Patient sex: M
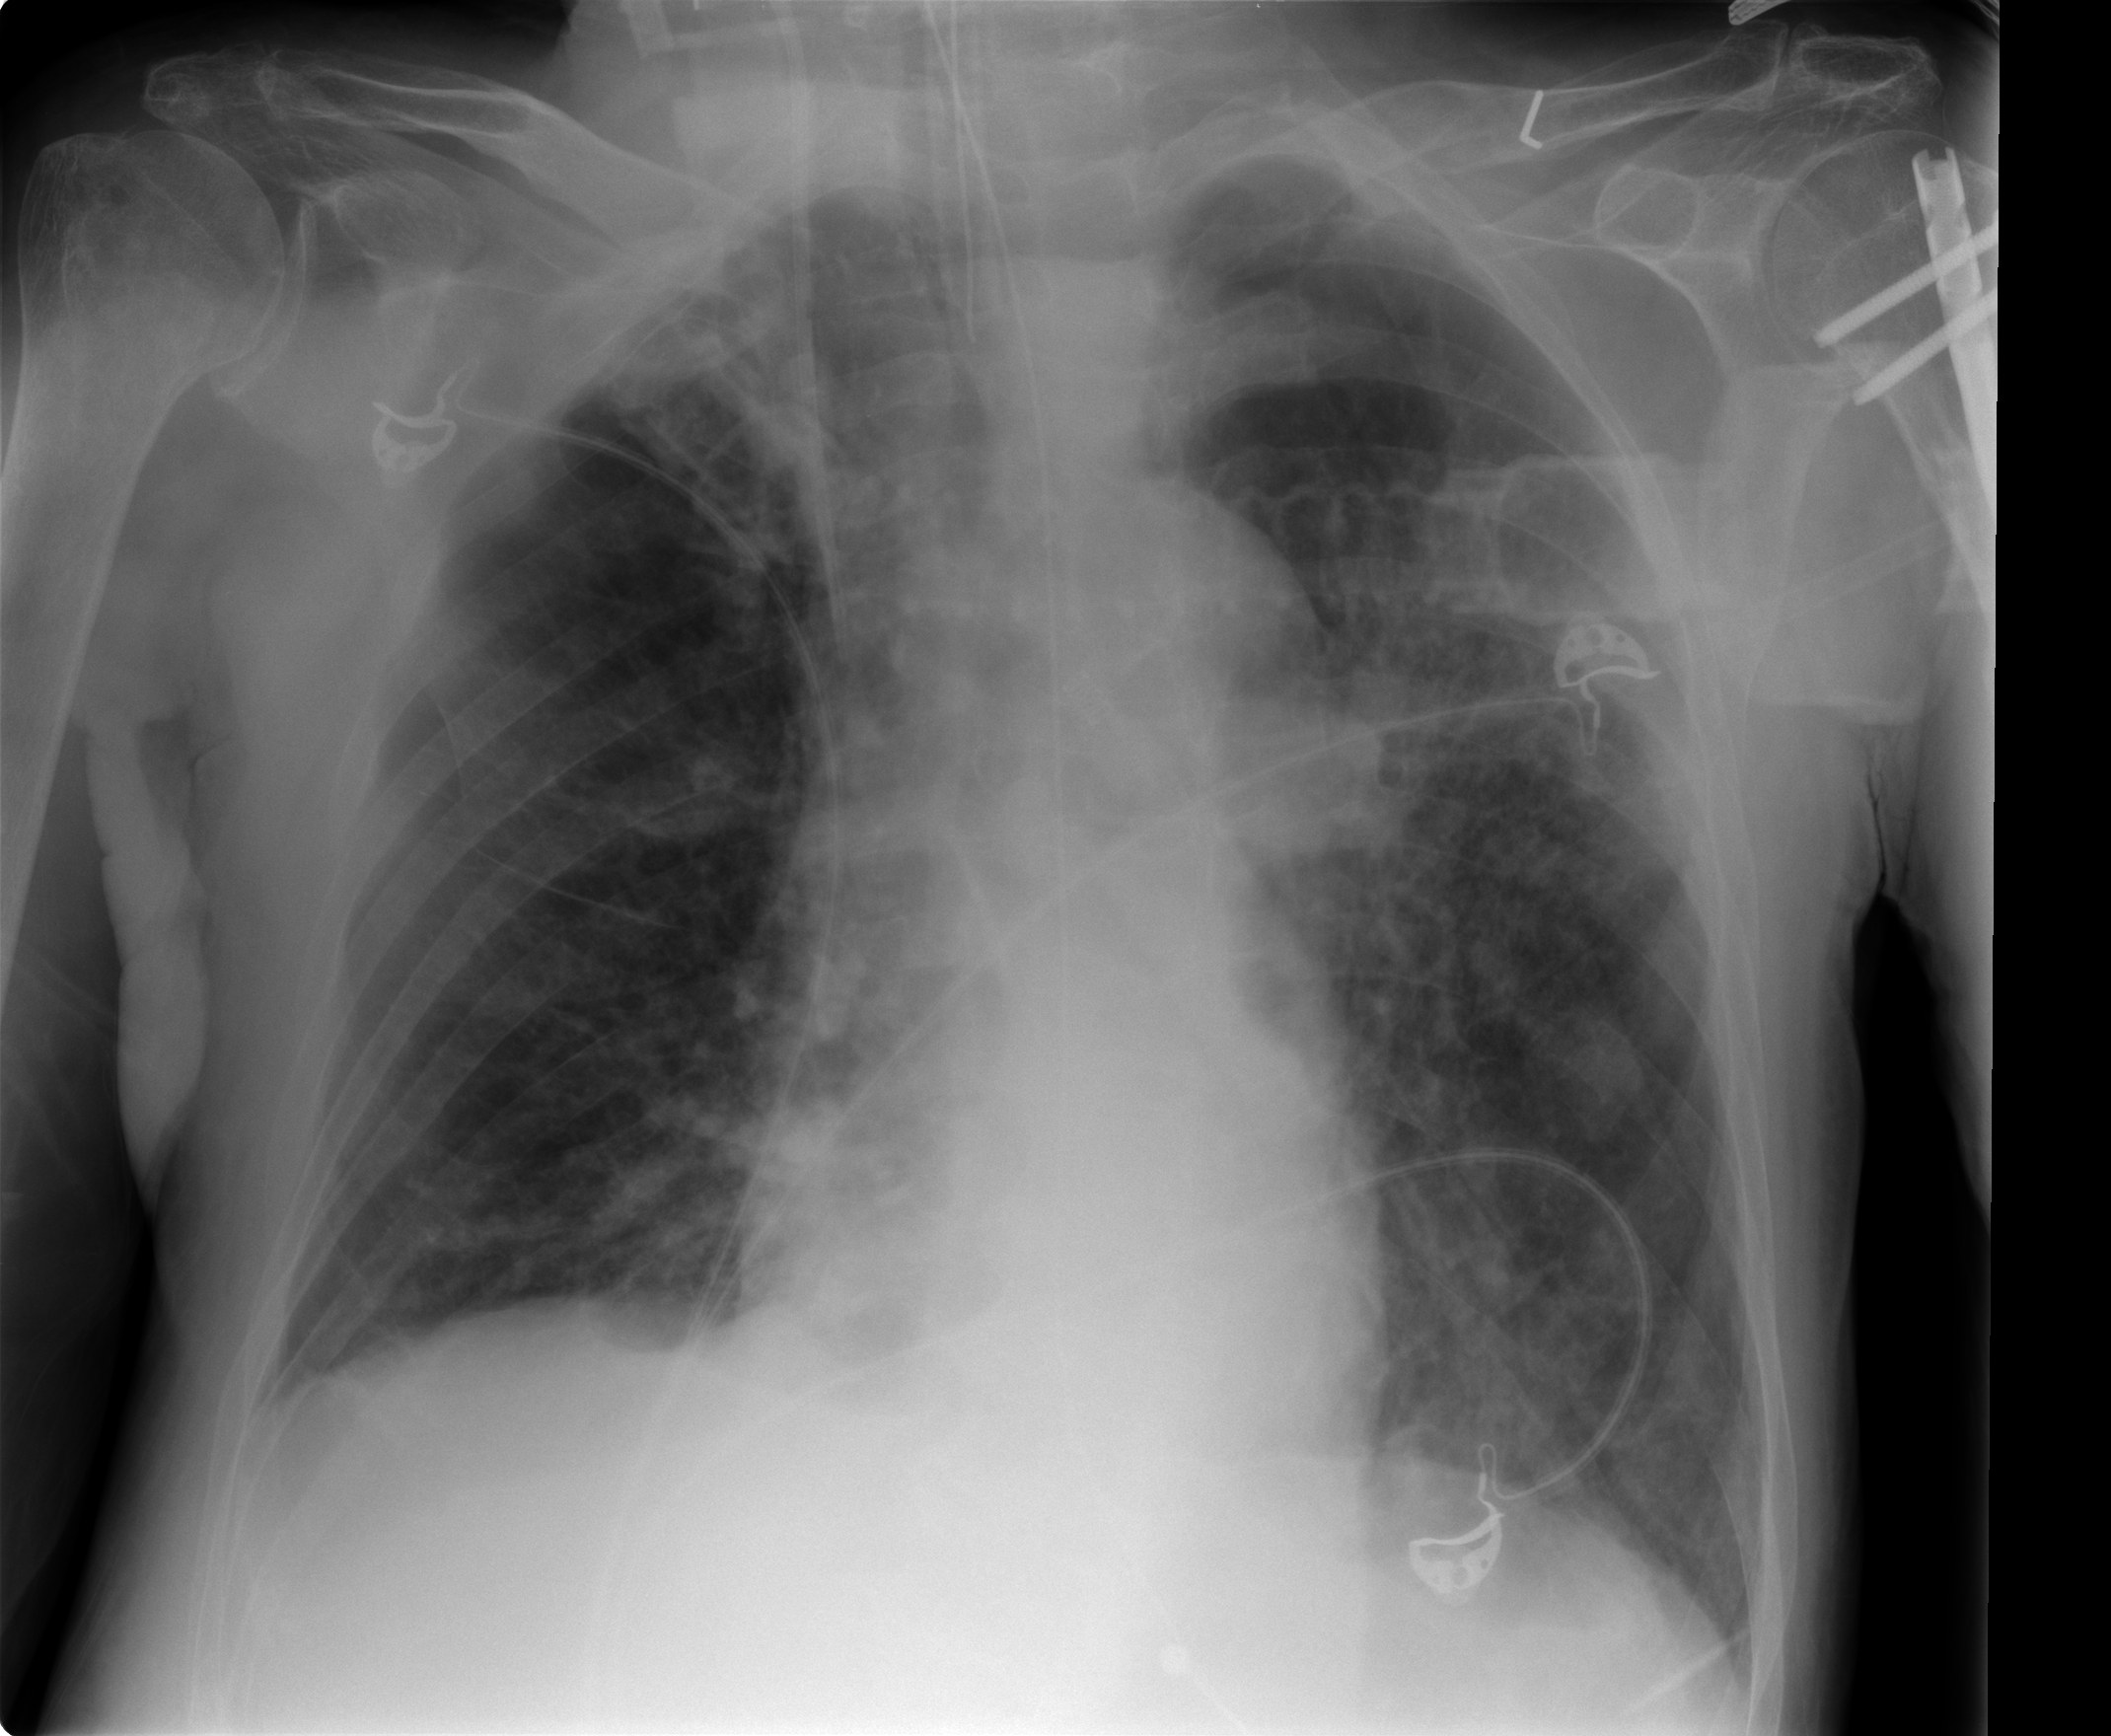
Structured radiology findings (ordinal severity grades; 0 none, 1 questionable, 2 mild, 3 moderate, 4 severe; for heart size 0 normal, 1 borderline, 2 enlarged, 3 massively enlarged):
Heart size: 0
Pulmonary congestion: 1
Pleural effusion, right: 0
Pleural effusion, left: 0
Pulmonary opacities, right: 0
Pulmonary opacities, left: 2
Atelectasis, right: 2
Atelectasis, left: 2